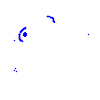
Particle: pion